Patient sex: F
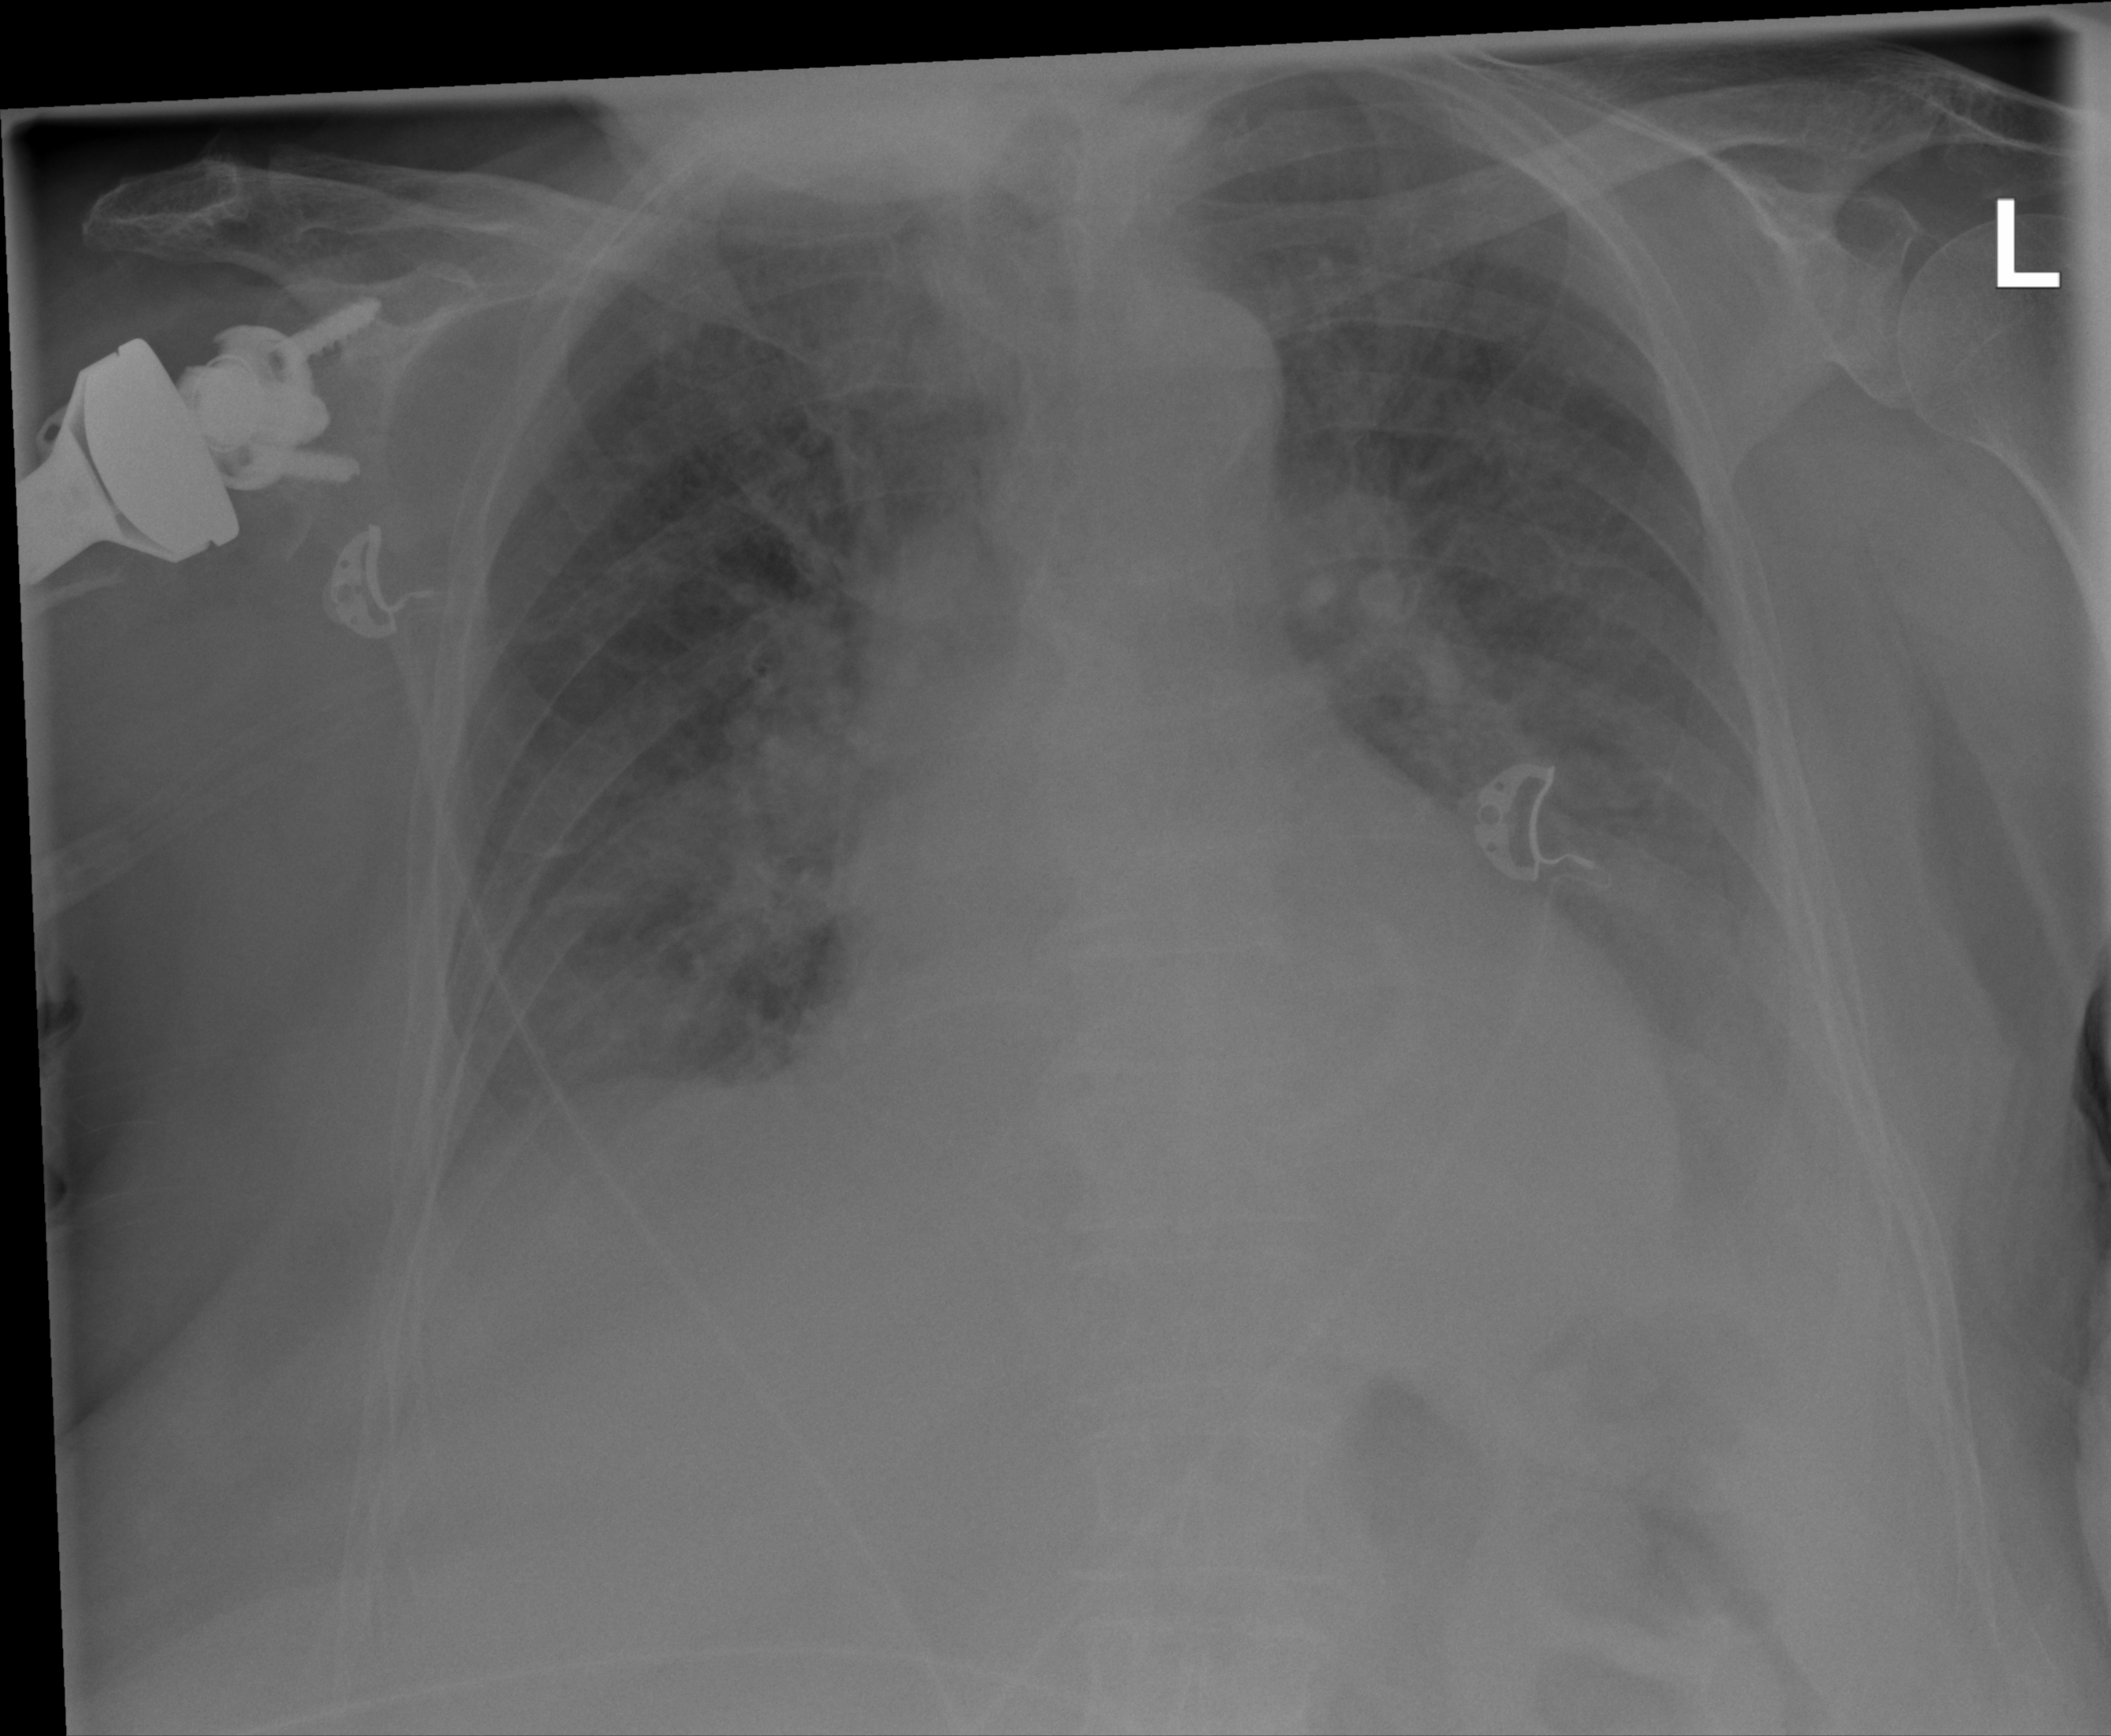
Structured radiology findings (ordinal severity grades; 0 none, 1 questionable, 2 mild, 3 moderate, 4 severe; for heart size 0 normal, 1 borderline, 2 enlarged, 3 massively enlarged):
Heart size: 2
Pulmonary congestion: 2
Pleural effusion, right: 1
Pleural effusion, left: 2
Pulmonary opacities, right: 2
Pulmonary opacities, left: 2
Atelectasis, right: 0
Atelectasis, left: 2